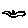
Label: bird